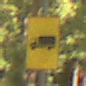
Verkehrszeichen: KFZZulaessigeGesamtmasse3Komma5TOhnePfeilsymbol
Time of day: Midday
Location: Outdoor (Nature)
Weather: PartlyCloudy
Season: NotSpecified
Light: Natural